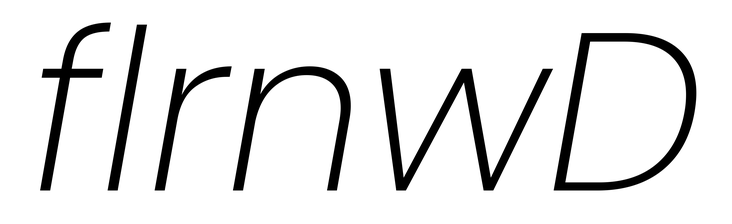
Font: Poppins-ExtraLightItalic